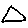
Label: triangle